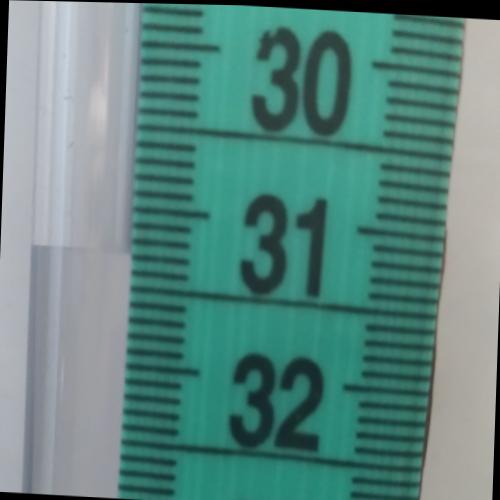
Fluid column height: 31.3 cm